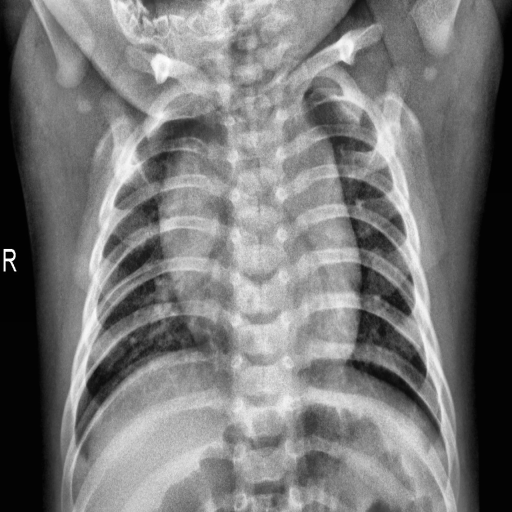
Finding: NORMAL